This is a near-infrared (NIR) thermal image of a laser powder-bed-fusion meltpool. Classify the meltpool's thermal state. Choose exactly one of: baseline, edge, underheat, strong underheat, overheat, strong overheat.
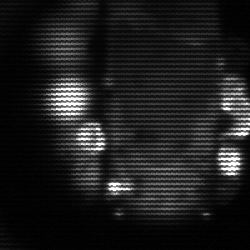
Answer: strong underheat